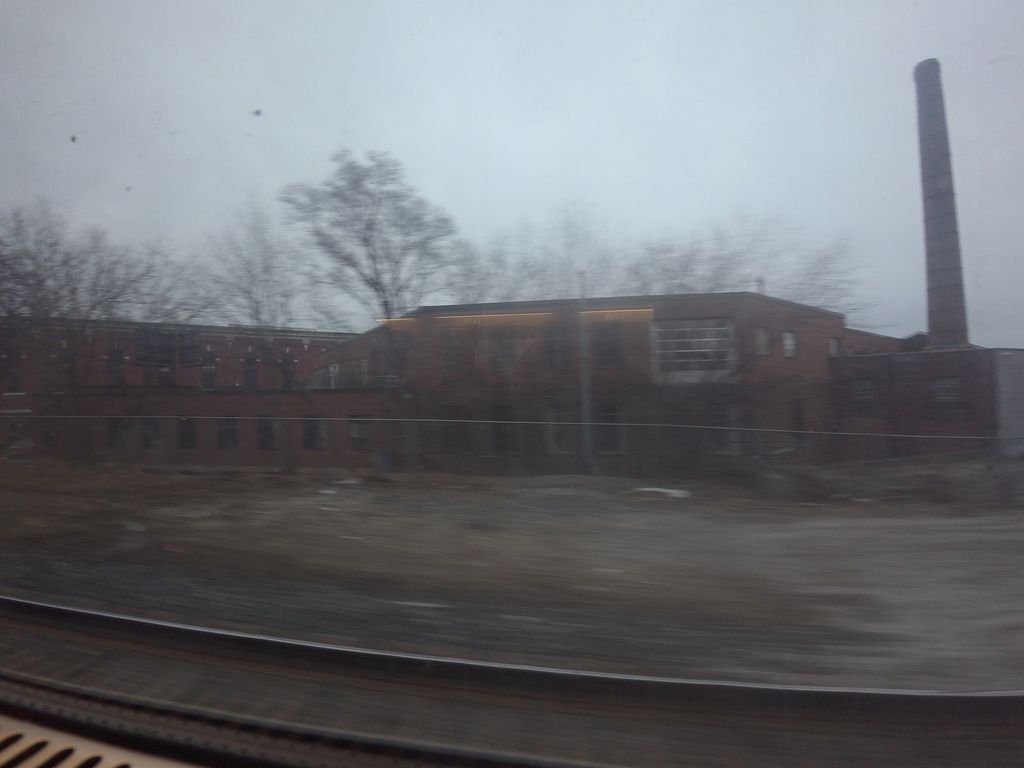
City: toronto